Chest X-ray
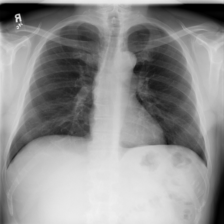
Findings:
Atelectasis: negative
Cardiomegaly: negative
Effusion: negative
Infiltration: negative
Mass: negative
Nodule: negative
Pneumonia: negative
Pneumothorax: negative
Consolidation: negative
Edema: negative
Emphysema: negative
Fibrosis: negative
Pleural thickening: negative
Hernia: negative